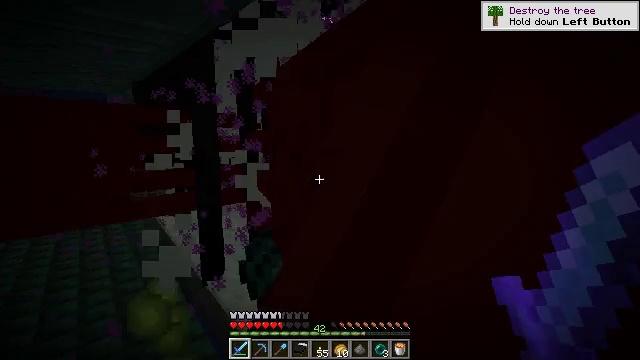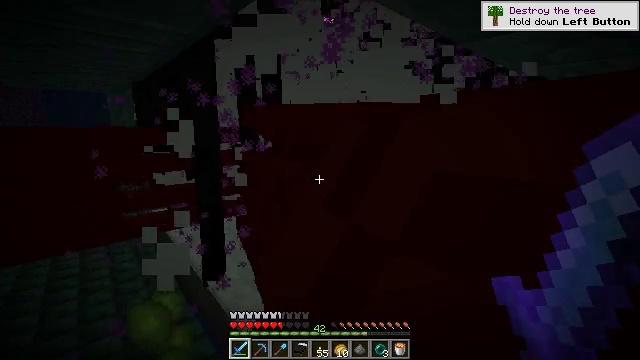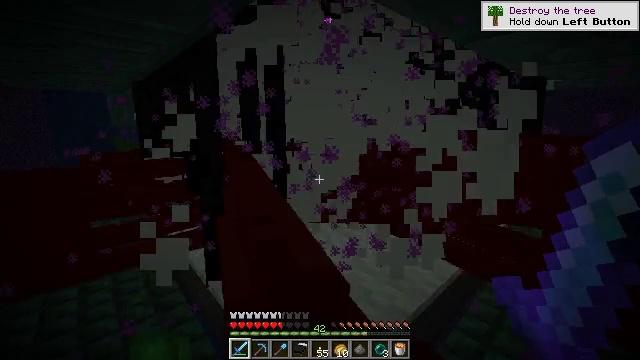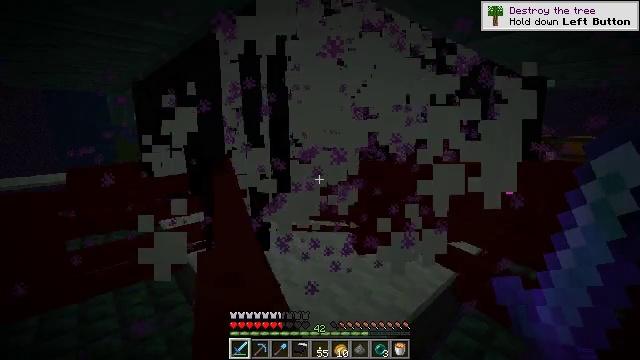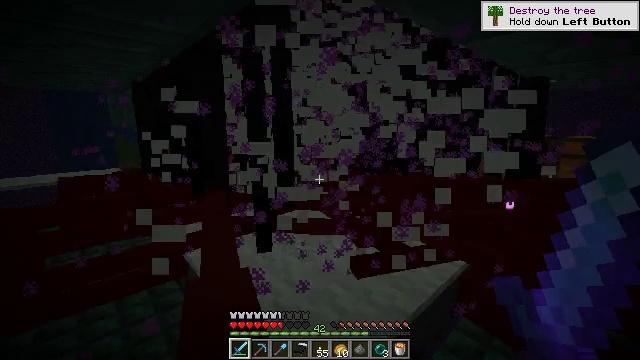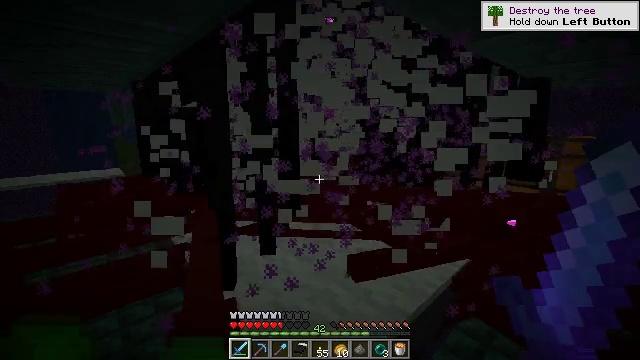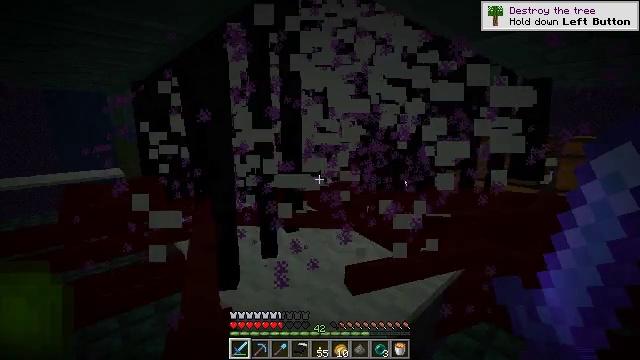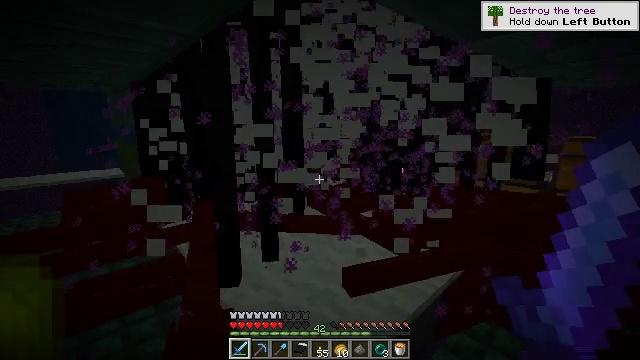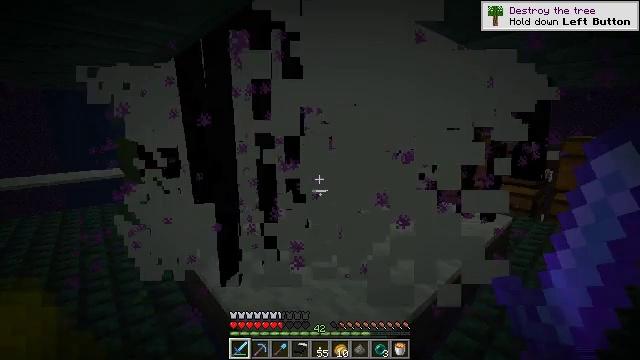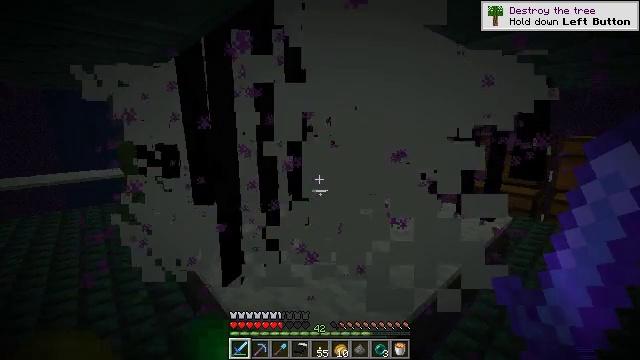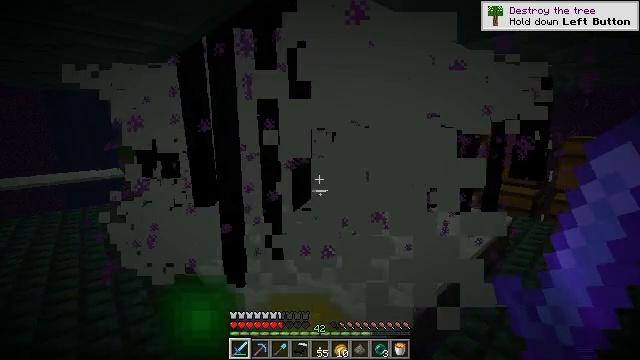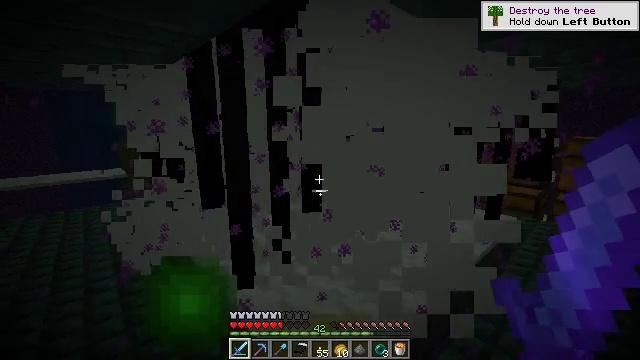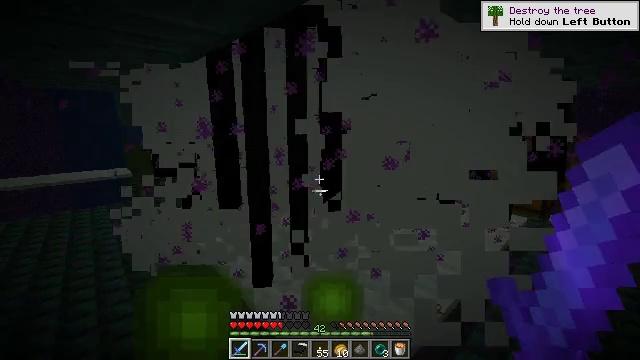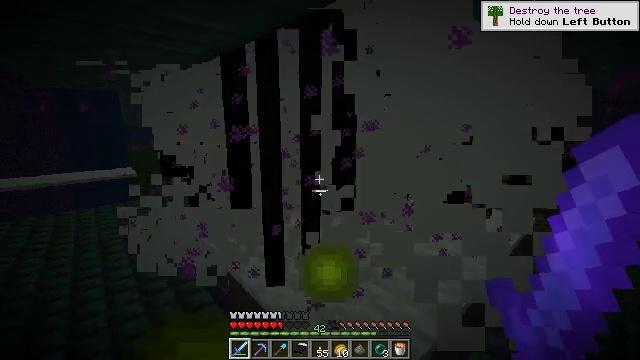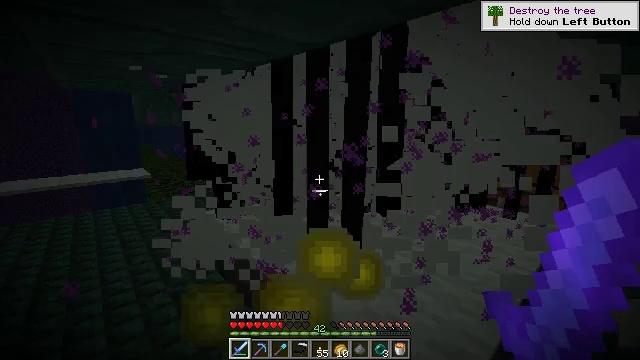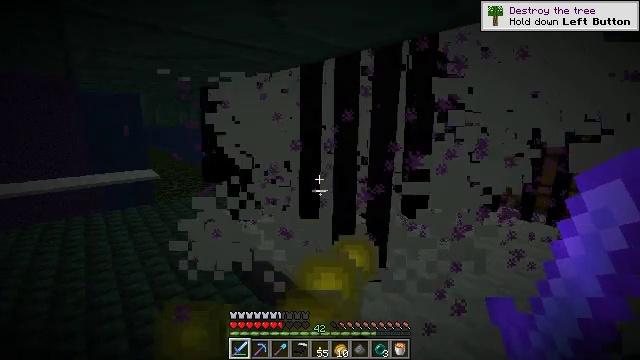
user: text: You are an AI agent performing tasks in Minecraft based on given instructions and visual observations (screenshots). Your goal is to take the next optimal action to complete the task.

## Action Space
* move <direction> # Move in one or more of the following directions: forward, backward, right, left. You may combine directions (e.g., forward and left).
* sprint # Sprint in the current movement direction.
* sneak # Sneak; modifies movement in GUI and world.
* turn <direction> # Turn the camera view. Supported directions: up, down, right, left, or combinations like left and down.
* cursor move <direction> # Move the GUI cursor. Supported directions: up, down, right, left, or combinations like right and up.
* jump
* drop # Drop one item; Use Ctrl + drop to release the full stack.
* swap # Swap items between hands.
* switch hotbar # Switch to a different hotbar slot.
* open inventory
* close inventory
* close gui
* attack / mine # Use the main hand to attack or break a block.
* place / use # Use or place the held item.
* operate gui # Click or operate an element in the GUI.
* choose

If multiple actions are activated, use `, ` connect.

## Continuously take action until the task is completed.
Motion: motion action
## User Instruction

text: Defeat an enderman.
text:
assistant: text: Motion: no_op
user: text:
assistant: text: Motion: no_op
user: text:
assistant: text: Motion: no_op
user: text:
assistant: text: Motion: no_op
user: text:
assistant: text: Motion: no_op
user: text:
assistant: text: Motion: no_op
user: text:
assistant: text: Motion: no_op
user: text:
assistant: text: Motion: no_op
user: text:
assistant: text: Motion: no_op
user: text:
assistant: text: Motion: no_op
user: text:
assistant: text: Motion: move left
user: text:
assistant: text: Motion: move left
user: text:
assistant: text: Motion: move left
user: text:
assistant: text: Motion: move left
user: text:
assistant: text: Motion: move left
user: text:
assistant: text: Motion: move left
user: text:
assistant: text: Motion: move forward and move left
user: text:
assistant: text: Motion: move forward and move left, turn right
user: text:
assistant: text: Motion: move forward and move left, turn right
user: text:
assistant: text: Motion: move forward and move left, turn right
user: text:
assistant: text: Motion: move forward and move left, turn right
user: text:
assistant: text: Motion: turn right
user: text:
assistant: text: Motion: turn right
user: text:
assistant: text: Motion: turn right
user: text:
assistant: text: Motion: turn right
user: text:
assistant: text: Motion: attack / mine
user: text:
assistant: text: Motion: attack / mine
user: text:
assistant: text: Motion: attack / mine
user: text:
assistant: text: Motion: attack / mine
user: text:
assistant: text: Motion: attack / mine